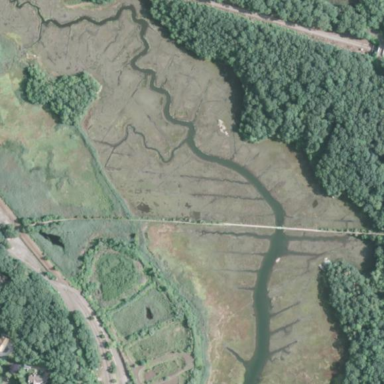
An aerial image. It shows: Saltmarsh wetland with tidal influence.